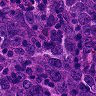
Metastatic tissue present: yes